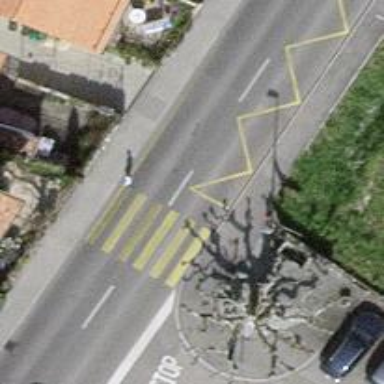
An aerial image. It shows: Marked crossing with zebra stripes on the road.